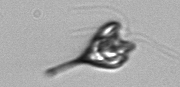
Label: Pyramimonas_longicauda